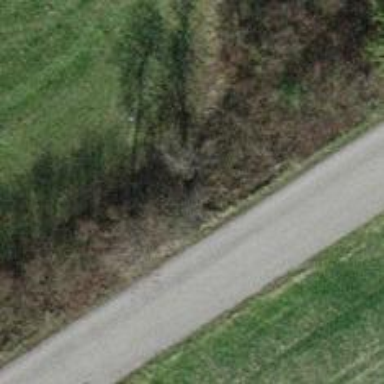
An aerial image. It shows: Hedge acting as barrier.